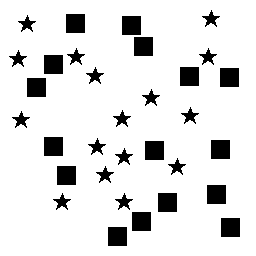
Squares: 16
Triangles: 0
Stars: 16
Total shapes: 32